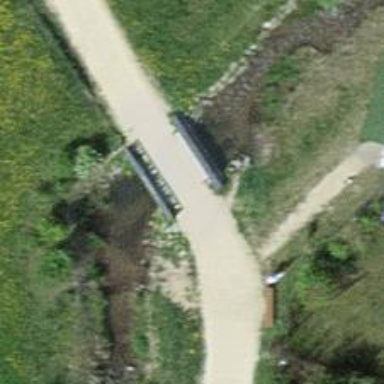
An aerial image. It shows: Concrete bridge over track with grade 2 surface.